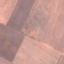
Land use / land cover: AnnualCrop